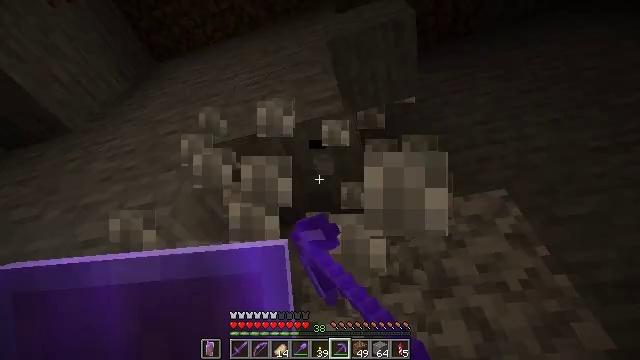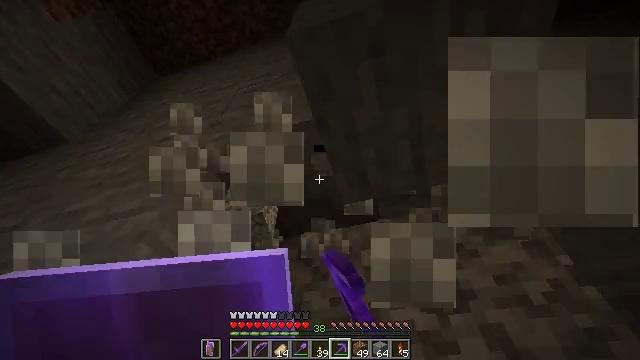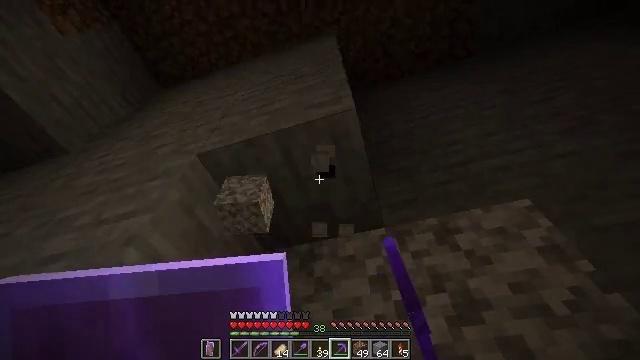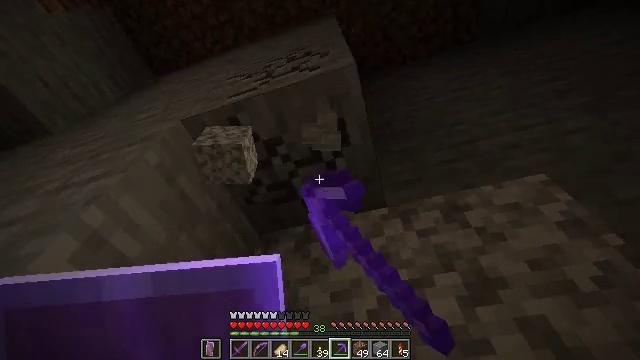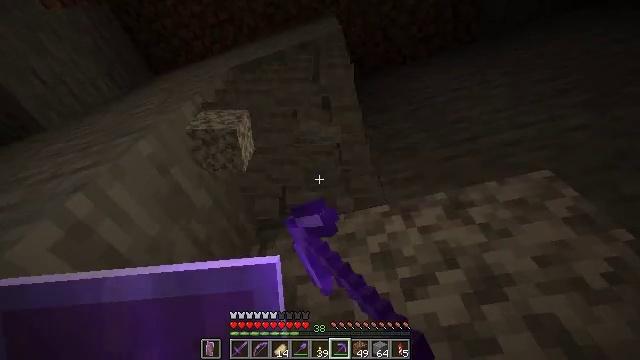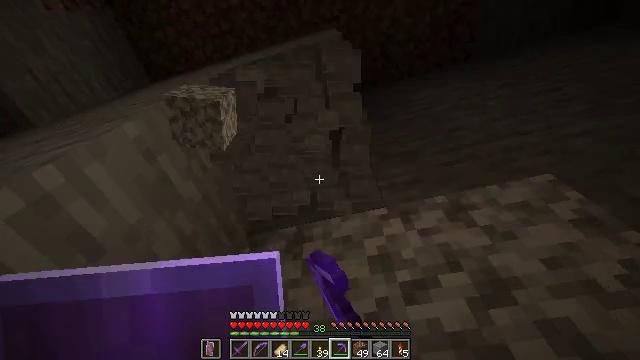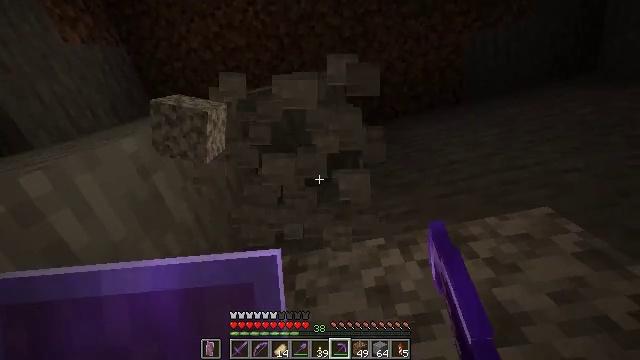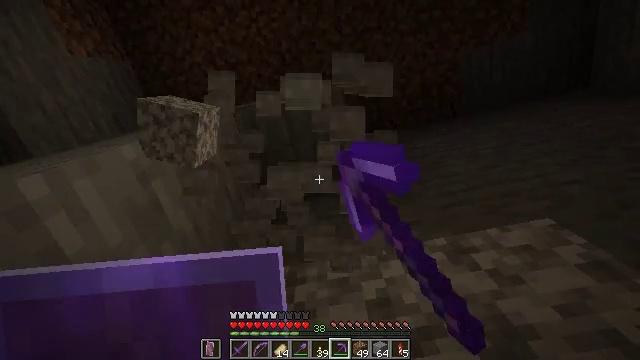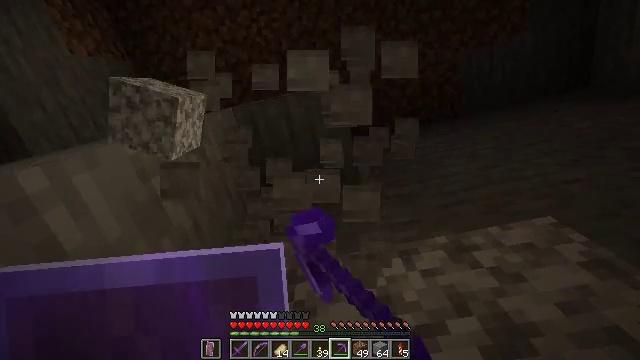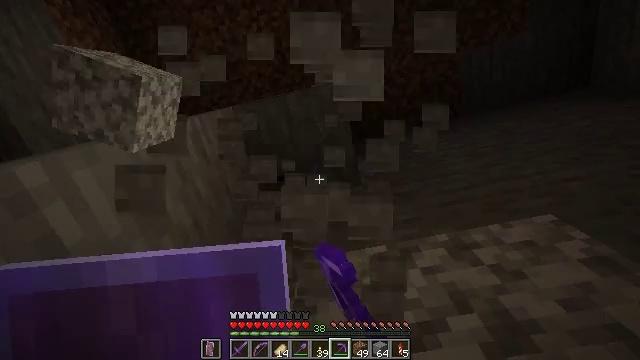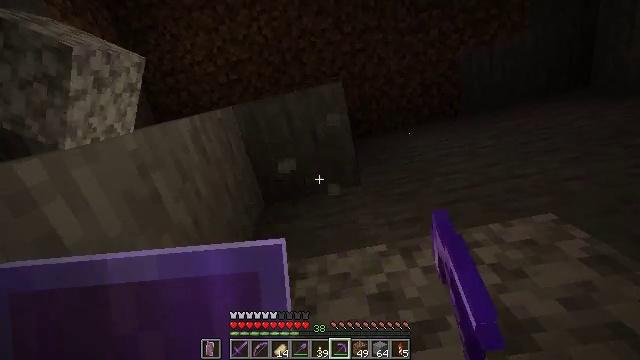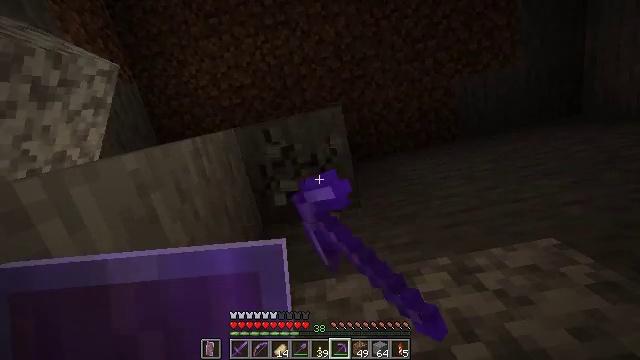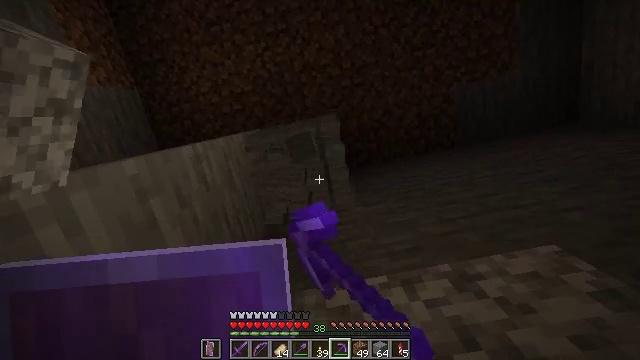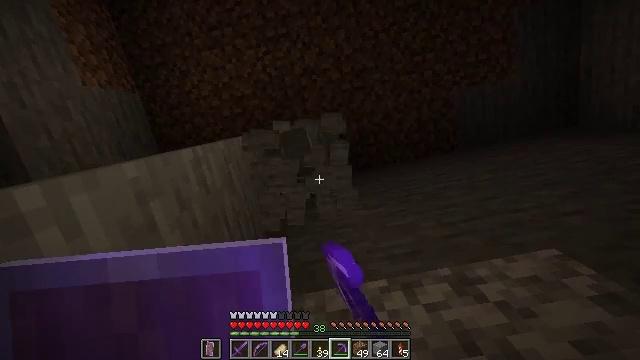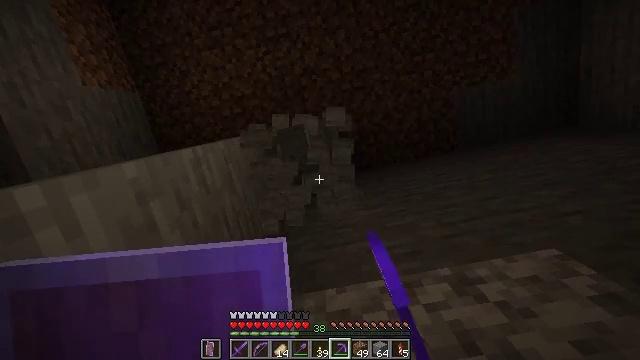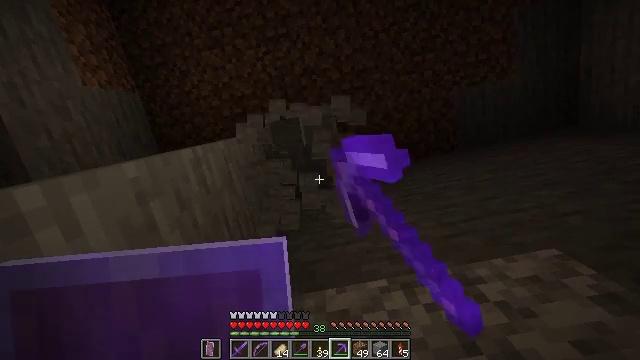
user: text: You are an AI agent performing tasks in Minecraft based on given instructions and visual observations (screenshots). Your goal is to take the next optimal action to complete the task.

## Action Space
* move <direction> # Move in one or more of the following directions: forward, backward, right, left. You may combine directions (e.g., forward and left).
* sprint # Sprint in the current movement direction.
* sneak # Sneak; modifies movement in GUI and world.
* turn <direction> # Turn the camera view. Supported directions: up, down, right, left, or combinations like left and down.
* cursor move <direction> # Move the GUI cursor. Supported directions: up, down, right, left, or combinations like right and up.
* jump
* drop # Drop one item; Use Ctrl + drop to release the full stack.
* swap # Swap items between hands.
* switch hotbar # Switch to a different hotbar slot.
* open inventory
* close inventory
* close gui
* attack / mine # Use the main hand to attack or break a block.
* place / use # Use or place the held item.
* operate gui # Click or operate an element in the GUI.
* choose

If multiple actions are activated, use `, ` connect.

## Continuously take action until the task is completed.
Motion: motion action
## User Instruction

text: Collect stone from the mine.
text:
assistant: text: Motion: move forward, turn up, attack / mine
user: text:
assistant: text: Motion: move forward, turn up, attack / mine
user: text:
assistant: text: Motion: move forward, attack / mine
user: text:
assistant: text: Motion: attack / mine
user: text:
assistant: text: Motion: turn right and up, attack / mine
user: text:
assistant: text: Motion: turn right and up, attack / mine
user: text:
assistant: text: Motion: turn up, attack / mine
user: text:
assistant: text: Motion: attack / mine
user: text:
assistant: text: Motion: attack / mine
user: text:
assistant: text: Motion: attack / mine
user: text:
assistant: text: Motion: turn up, attack / mine
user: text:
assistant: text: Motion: turn up, attack / mine
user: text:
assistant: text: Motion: attack / mine
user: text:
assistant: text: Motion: attack / mine
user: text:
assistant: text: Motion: attack / mine
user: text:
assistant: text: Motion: attack / mine
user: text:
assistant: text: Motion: attack / mine
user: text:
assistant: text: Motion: attack / mine
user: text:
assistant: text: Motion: attack / mine
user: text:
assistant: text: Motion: attack / mine
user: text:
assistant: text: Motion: attack / mine
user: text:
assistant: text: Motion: no_op
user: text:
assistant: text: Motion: no_op
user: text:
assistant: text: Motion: move left
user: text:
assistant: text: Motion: move left
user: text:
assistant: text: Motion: move left
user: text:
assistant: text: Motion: move left
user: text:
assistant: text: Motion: move left, turn down
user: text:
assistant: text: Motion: move left, turn left and down
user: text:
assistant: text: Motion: move left, turn left and down